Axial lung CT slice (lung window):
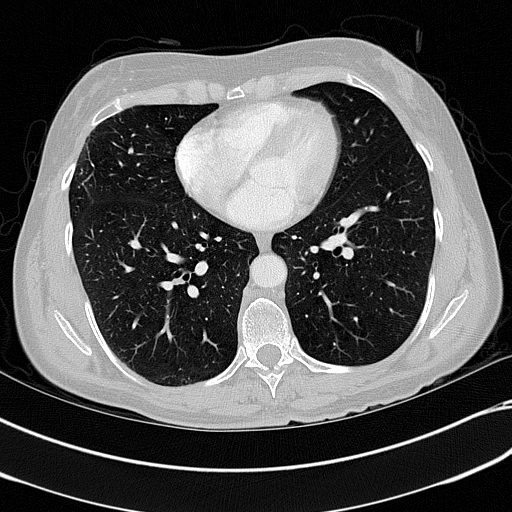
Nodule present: no